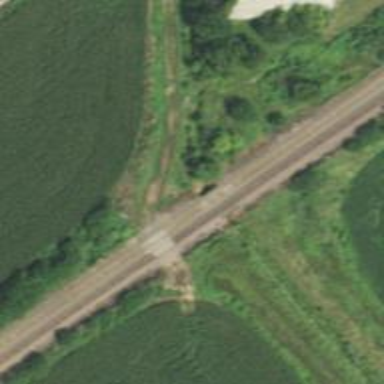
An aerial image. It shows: Railway track.